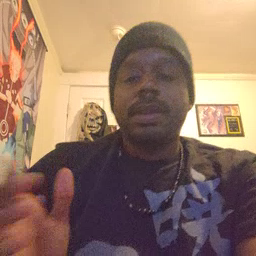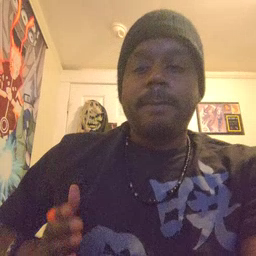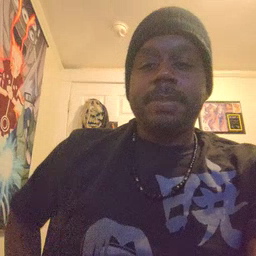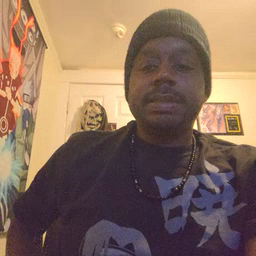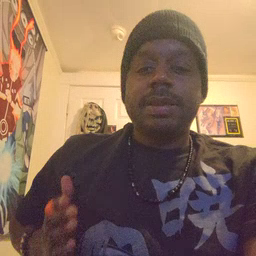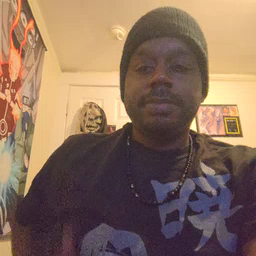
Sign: beside